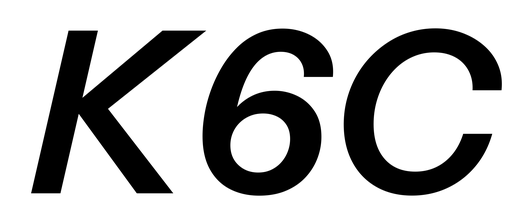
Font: InstrumentSans-Italic_SemiBold_Italic